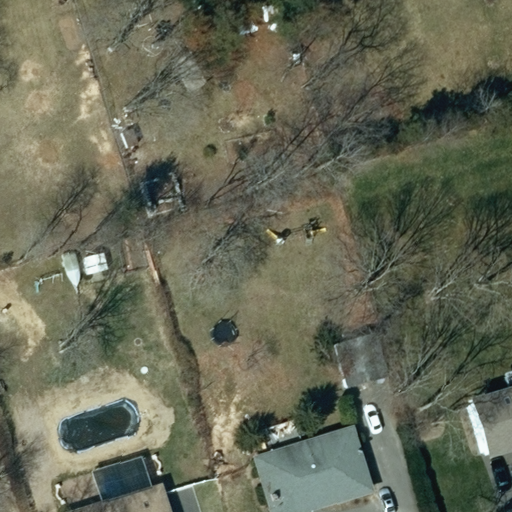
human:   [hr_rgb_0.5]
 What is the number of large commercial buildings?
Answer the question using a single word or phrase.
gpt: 0

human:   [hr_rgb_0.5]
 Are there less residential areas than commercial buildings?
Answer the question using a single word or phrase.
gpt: no

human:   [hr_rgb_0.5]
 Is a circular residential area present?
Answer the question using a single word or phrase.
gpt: no

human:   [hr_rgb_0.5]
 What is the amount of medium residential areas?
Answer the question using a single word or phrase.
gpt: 0

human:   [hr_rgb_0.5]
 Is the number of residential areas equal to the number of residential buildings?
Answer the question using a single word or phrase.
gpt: no

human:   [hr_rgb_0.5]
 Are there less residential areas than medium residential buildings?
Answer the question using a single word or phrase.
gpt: yes

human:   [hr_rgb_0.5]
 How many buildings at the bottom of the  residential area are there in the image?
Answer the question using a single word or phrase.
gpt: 4

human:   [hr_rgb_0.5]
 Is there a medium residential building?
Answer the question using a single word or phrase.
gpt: yes

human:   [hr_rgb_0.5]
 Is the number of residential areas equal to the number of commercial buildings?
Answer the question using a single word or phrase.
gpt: no

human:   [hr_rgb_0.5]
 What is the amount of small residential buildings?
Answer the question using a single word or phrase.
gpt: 0

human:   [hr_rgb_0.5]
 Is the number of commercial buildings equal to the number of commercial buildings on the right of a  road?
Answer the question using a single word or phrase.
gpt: yes

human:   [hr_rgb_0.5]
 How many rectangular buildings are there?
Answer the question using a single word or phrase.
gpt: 2

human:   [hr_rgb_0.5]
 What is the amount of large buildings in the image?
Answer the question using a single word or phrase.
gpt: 0

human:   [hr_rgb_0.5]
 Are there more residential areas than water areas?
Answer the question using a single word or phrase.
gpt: yes

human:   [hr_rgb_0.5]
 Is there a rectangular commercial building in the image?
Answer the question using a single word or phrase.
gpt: no

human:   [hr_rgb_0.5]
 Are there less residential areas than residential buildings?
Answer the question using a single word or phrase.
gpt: yes

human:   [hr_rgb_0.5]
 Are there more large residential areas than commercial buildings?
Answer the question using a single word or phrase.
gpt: yes

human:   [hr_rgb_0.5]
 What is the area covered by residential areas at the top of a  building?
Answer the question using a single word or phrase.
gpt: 10621m2

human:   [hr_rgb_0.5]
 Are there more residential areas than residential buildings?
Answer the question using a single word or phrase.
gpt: no

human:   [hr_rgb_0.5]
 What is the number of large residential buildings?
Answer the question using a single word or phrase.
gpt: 0

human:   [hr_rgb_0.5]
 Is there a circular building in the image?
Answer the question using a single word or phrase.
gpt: no

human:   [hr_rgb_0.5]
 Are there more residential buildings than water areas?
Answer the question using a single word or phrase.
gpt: yes

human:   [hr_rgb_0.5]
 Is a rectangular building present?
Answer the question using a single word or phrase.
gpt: yes

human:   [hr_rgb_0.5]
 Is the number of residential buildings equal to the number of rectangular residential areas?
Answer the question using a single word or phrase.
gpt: no

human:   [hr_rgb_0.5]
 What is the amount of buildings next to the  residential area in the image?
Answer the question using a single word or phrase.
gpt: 4

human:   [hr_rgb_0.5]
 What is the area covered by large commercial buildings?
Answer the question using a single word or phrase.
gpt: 0m2

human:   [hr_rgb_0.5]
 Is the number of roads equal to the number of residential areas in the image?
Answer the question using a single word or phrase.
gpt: no

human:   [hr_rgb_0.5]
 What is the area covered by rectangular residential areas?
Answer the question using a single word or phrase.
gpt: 10621m2

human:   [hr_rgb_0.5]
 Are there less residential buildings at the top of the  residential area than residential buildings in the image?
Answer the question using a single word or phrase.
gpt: yes

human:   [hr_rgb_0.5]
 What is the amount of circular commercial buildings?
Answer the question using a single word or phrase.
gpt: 0

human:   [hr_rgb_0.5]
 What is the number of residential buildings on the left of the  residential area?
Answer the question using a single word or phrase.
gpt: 0

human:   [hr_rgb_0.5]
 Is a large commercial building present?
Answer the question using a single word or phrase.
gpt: no

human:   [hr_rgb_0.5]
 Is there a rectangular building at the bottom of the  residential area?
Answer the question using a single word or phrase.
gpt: yes

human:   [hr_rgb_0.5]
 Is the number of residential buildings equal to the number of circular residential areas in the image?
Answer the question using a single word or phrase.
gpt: no

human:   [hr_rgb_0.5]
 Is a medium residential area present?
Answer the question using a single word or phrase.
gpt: no

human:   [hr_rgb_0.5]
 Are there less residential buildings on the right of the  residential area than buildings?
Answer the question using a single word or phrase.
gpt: yes